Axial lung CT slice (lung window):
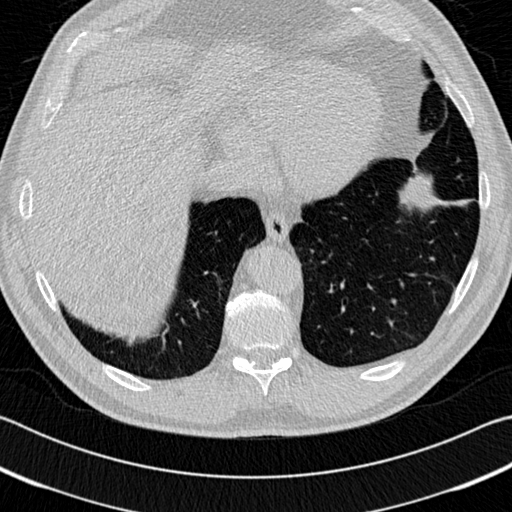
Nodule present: no